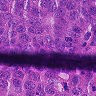
Metastatic tissue present: yes